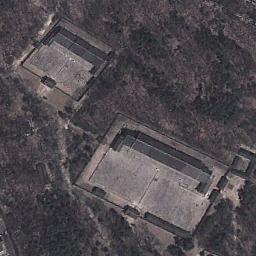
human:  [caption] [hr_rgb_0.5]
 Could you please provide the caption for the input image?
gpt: The palace is surrounded by trees .

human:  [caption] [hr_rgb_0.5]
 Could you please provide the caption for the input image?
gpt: There are many trees near the palace .

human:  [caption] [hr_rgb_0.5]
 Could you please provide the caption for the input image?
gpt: The two palaces with courtyards are surrounded by a wasteland .

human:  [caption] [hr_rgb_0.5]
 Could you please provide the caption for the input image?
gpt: The palace is surrounded by bare land .

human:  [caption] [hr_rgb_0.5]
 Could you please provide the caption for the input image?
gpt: There are some trees beside the palace .